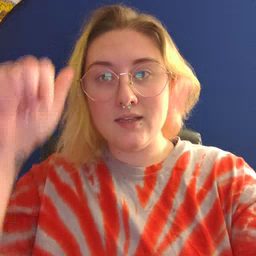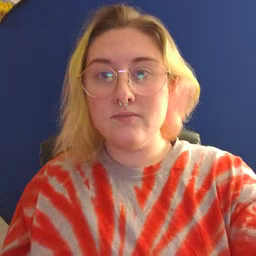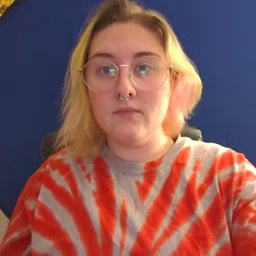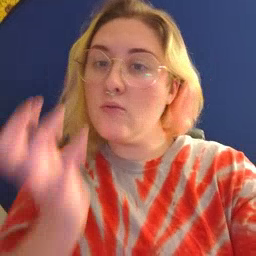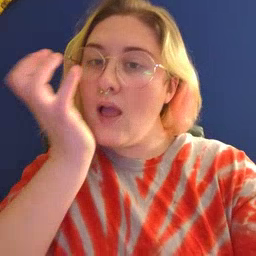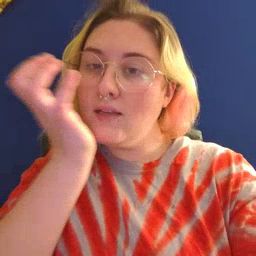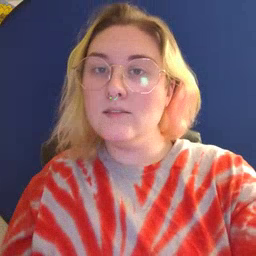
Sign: grass